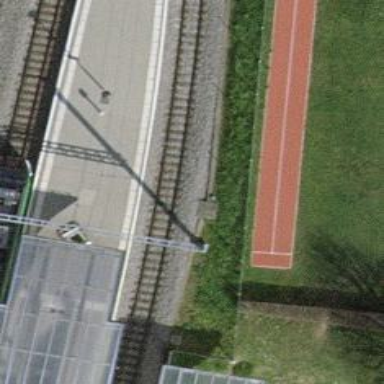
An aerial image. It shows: Narrow-gauge railway siding with electrified contact line.